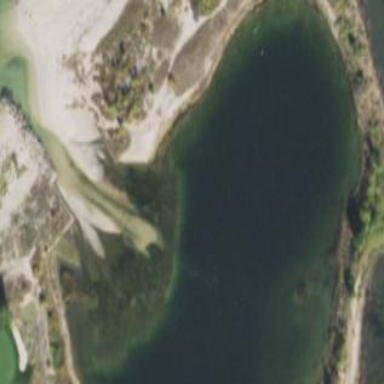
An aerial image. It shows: Lagoon that serves as water hazard for tidal golf course.